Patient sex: M
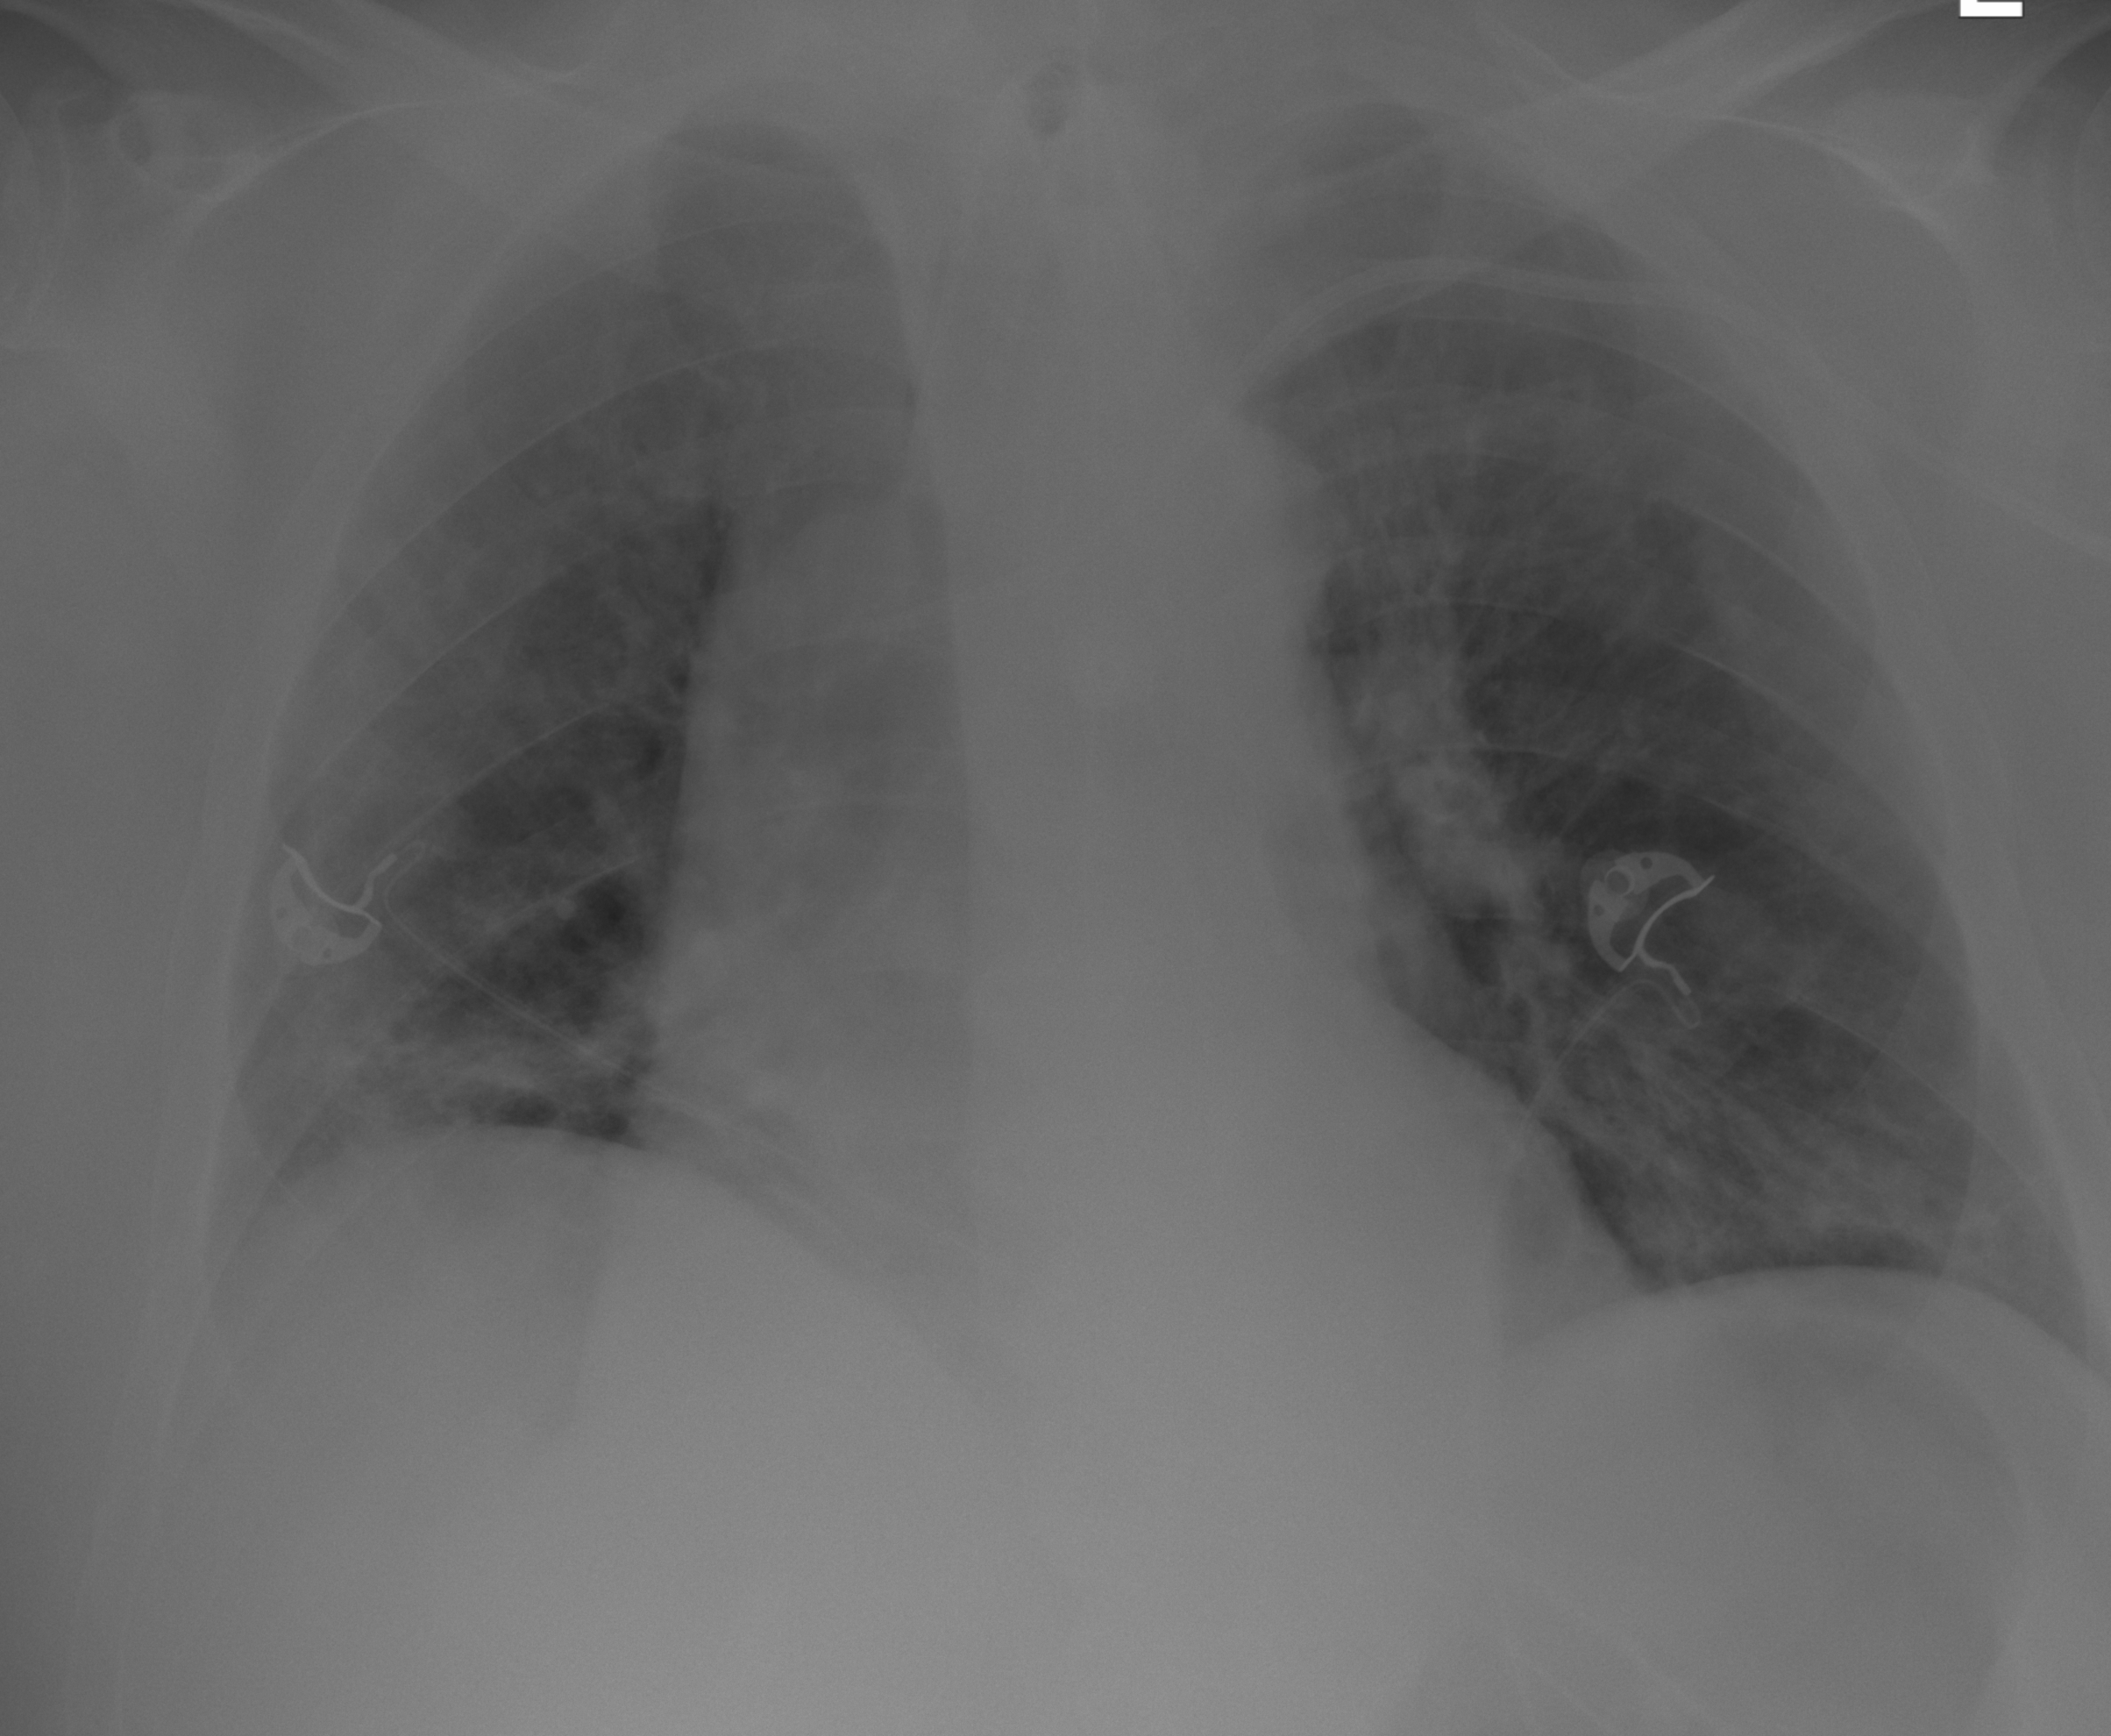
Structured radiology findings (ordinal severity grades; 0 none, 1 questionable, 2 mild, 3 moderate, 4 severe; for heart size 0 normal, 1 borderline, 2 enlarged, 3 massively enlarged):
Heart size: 2
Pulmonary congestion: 2
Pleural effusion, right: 0
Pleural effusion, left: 0
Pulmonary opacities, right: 2
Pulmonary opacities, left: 2
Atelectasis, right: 0
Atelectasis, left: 0